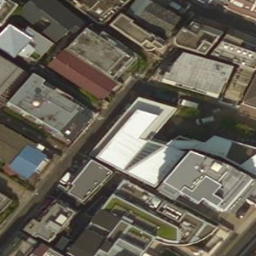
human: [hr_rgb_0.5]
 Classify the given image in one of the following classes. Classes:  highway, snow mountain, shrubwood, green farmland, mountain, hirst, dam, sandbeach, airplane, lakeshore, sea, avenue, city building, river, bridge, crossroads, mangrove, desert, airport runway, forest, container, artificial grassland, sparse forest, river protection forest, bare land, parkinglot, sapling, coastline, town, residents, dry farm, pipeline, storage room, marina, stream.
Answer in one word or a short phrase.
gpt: city building